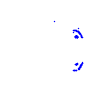
Particle: proton